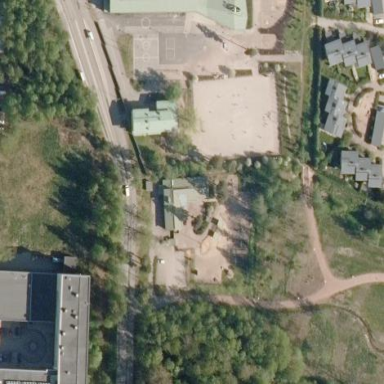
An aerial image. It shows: Kindergarten.